Question: I have written an application in python 2.7 and tkinter. I created a tool bar with several buttons that open up respective top windows that display various options. I used ttk.Checkbutton with the 'toolbutton' style as an indicator to show whether the option windows are open or closed.
The problem is that the option windows will go to the back if another window is selected. Currently, if one selects the toolbutton again, the option window will close. However, I only want to close the window if it is on top. If the option window is not on top, I want the window to moved to the front.
Some of the code I have working:
'''
class MainWindow:
def __init__(self,application):
self.mainframe=tk.Frame(application)
application.geometry("900x600+30+30")
self.otherOptionsSelect=tk.IntVar()
self.otherOptions_Button=ttk.Checkbutton(application,style='Toolbutton',variable=self.otherOptionsSelect,
onvalue=1, offvalue=0,image=self.optionsIcon, command=self.otherOptions)
def otherOptions(self):
if self.otherOptionsSelect.get()==0:
self.otherOptions.destroy()
return
self.otherOptions=tk.Toplevel()
self.otherOptions.title("IsoSurface Options")
self.otherOptions.geometry("200x165+"+str(int(application.winfo_x())+555)+"+"+str(int(application.winfo_y())+230))
self.otherOptApply_button=ttk.Button(self.otherOptions,text="Apply",command=self.showFrame)
self.otherOptApply_button.place(x=20,y=80,width=50,height=30)
self.otherOptClose_button=ttk.Button(self.otherOptions,text="Close",command=self.otherOptionsClose)
self.otherOptClose_button.place(x=80,y=80,width=50,height=30)
def otherOptionsClose(self):
self.otherOptionsSelect.set(0)
self.otherOptions.destroy()
'''
Here is a picture of the entire application I have written:

In the above image, each window has their respective ttk.checkbutton. At the moment, toggling the checkbutton either opens or closes the window. However, what I really want it to do is close the window if the window is in front of the application, or bring the window to the front if it is behind the application.
Hopefully this clears some things up.
Thanks in advance!
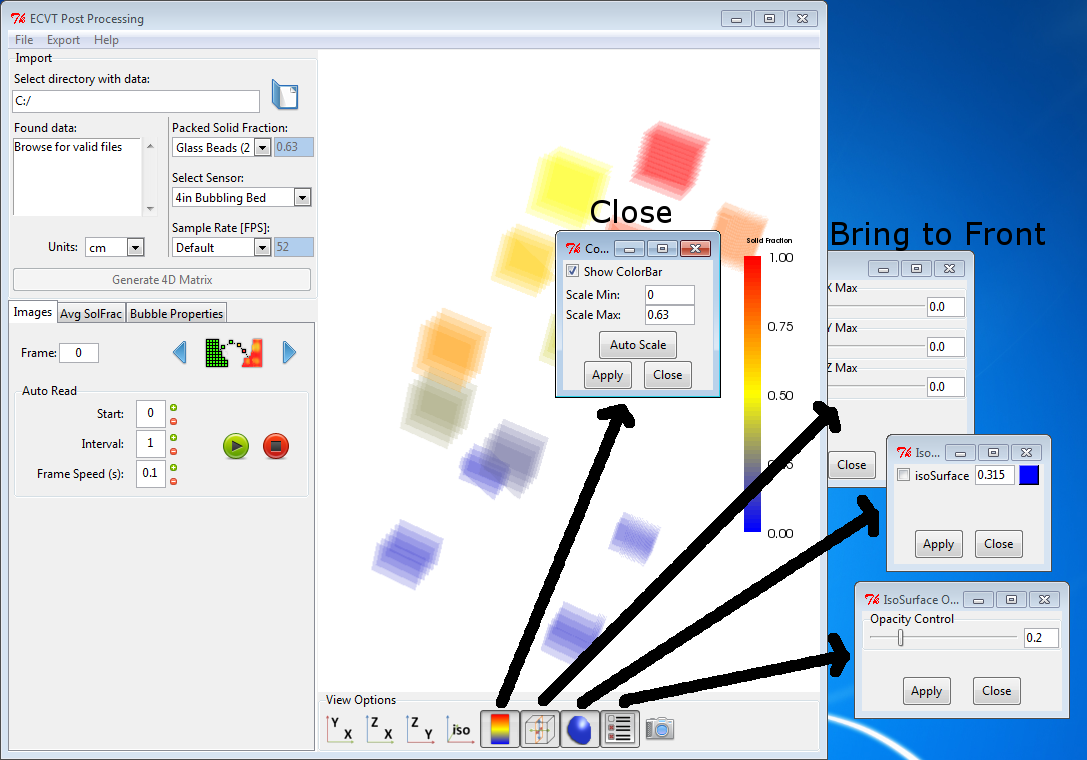
Answer: It is in fact possible to check stacking order of windows. Using Tkinter, you have to do some funny tcl evals to get at the information. I found the answer at TkDoc in the section on <URL>, scroll down until you get to "Stacking Order". The code baffled me until I started playing around with it interactively. My test code was:
'''
import Tkinter as tk
root = tk.Tk()
root.title('root')
one = tk.Toplevel(root)
one.title('one')
two = tk.Toplevel(root)
two.title('two')
'''
I then manipulated the windows so that two was on top, one under that and root below them all. In that configuration, the following weirdness can tell you relative layering of windows:
'''
root.tk.eval('wm stackorder '+str(two)+' isabove '+str(root))
'''
returns 1, meaning "Yes, window two is above window root." While the following:
'''
root.tk.eval('wm stackorder '+str(root)+' isabove '+str(two))
'''
returns 0, meaning "No, window root is not above window two." You can also use the command:
'''
root.tk.eval('wm stackorder '+str(root))
'''
Which gives back the full window stacking order in the form of a weird string something like this:
'''
'. .68400520L .68401032L'
'''
Which starts to make sense when you run the commands:
'''
str(root)
str(one)
str(two)
'''
and figure out that root has the internal name '.', one is '.68400520L' and two is '.68401032L'. You read the output of 'root.tk.eval('wm stackorder '+str(root))' backwards so it's saying two is on top, one is under that and root is below both.